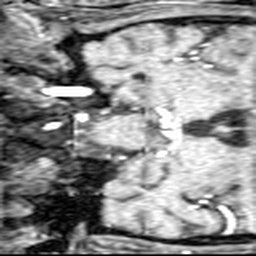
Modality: angio
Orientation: coronal
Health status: ill
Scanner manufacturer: siemens
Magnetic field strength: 1.5 T
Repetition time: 0.039 s
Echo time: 0.00502 s